Question: I am making standard Matplotlib boxplots using the plt.boxplot() command.
My line of code that creates the boxplot is:
'''
bp = plt.boxplot(data, whis=[5, 95], showfliers=True)
'''
Because my data has a large distribution, I am getting a lot of fliers outside the range of the whiskers. To get a cleaner publication quality plot, I would like to only show single fliers at the max. and at the min. values of the data, instead of all fliers. Is this possible? I don't see any built-in options in the documentation to do this.
(I can set the range of the whiskers to max/min, but this is not what I want. I would like to keep the whiskers at the 5th and 95th percentiles).
Below is the figure I am working on. Notice the density of fliers.

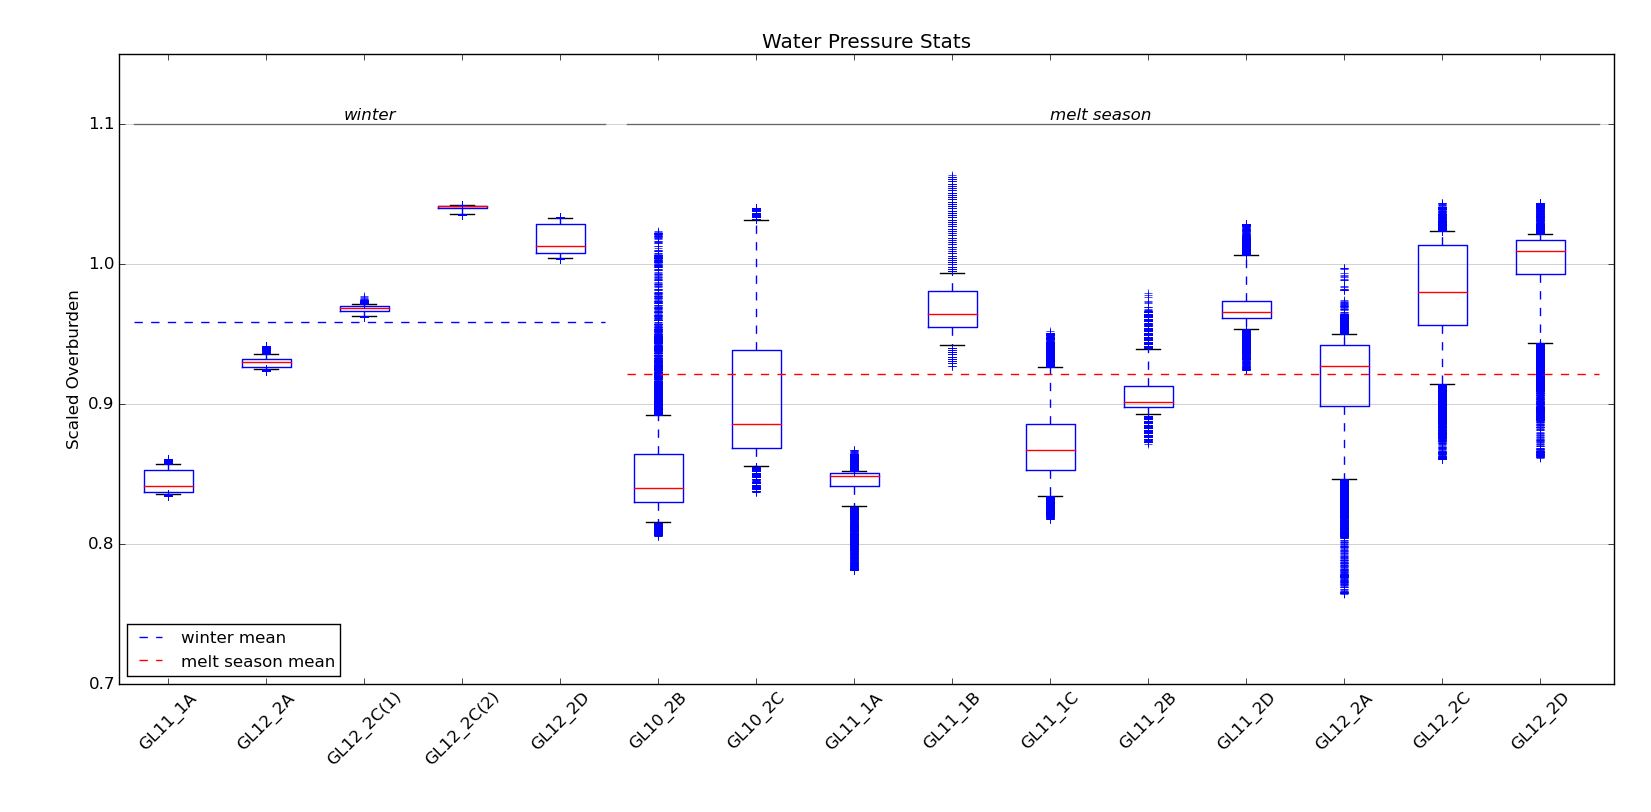
Answer: 'plt.boxplot()' returns a dictionary, where the key 'fliers' contains the upper and lower fliers as line2d objects. You can manipulate them before plotting like this:
'''
bp = plt.boxplot(data, whis=[5, 95], showfliers=True)
# Get a list of Line2D objects, representing a single line from the
# minimum to the maximum flier points.
fliers = bp['fliers']
# Iterate over it!
for fly in fliers:
fdata = fly.get_data()
fly.set_data([fdata[0][0],fdata[0][-1]],[fdata[1][0],fdata[1][-1]])
'''
If you are on an older version of matplotlib, the fliers for each boxplot are represented by lines, not one. Thus, the loop would look something like this:
'''
import numpy as np
for i in range(len(fliers)):
fdata = fliers[i].get_data()
# Get the index of the maximum y in data if
# i is 0 or even, else get index of minimum y.
if i%2 == 0:
id = np.where(fdata[1] == fdata[1].max())[0][0]
else:
id = np.where(fdata[1] == fdata[1].min())[0][0]
fliers[i].set_data([fdata[0][id], fdata[1][id]])
'''
Also note that the 'showfliers' argument doesn't exist in matplotlib <1.4x and the 'whisk' argument doesn't accept lists.
Of course (for simple applications) you could plot the boxplot without fliers and add the max and min points to the plot:
'''
bp = plt.boxplot(data, whis=[5, 95], showfliers=False)
sc = plt.scatter([1, 1], [data.min(), data.max()])
'''
where '[1, 1]' is the x-position of the points.